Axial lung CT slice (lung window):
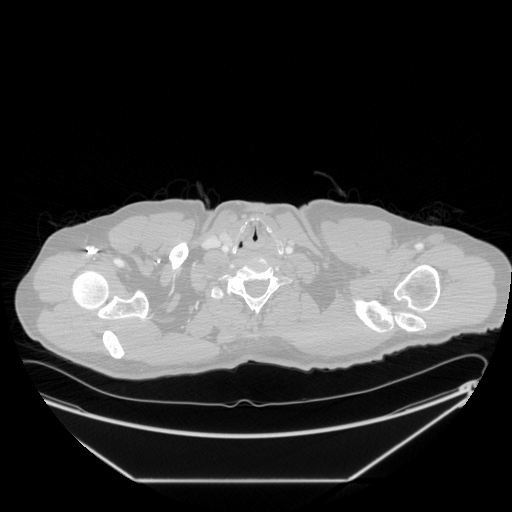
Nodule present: no